Question: I am looking to change the value 'Source = "img / Best / 1.png"' for the 'DataGrid' cell that I clicked on, with a click, a button, any option.
How can I bind the value in the 'DataGrid' cell loaded from 'DataTable'? I've tried different options and nothing worked. It is complicated WPF for a beginner.
Here is a concept photo:

I have cross-posted this <URL> site.
Here's an example of implementing my idea in <URL>:
<URL>
'''
<Window.Resources>
<viewModel:DataRowViewConverter x:Key="drvc" />
<DataTemplate x:Key="ATemplate">
<Image x:Name="MyImage" Source="img/Best/1.png">
</DataTemplate>
</Window.Resources>
<DataGrid x:Name="MyGrid" AutoGenerateColumns="True" ItemsSource="{Binding Items}" AutoGeneratingColumn="DataGrid_AutoGeneratingColumn" CanUserAddRows="True" SelectedCellsChanged="MyGrid_SelectedCellsChanged" SelectionUnit="Cell" Grid.ColumnSpan="2">
</DataGrid>
'''
'''
DataGrid MyGrid = new DataGrid();
System.Data.DataTable MyDataTable = new System.Data.DataTable();
MyDataTable.Columns.Add("Col1", typeof(string));
MyDataTable.Columns.Add("Col2", typeof(string));
MyDataTable.Columns.Add("Col3", typeof(string));
MyDataTable.Columns.Add("Col4", typeof(string));
MyDataTable.Columns.Add("Col5", typeof(string));
// dt.Columns.Add("2 tip A", typeof(A));
MyDataTable.Rows.Add("test", "img/Best/1.png", "img/Best/1.png", "img/Best/1.png");
MyDataTable.Rows.Add("TestString");
Items = MyDataTable;
this.DataContext = this;
'''
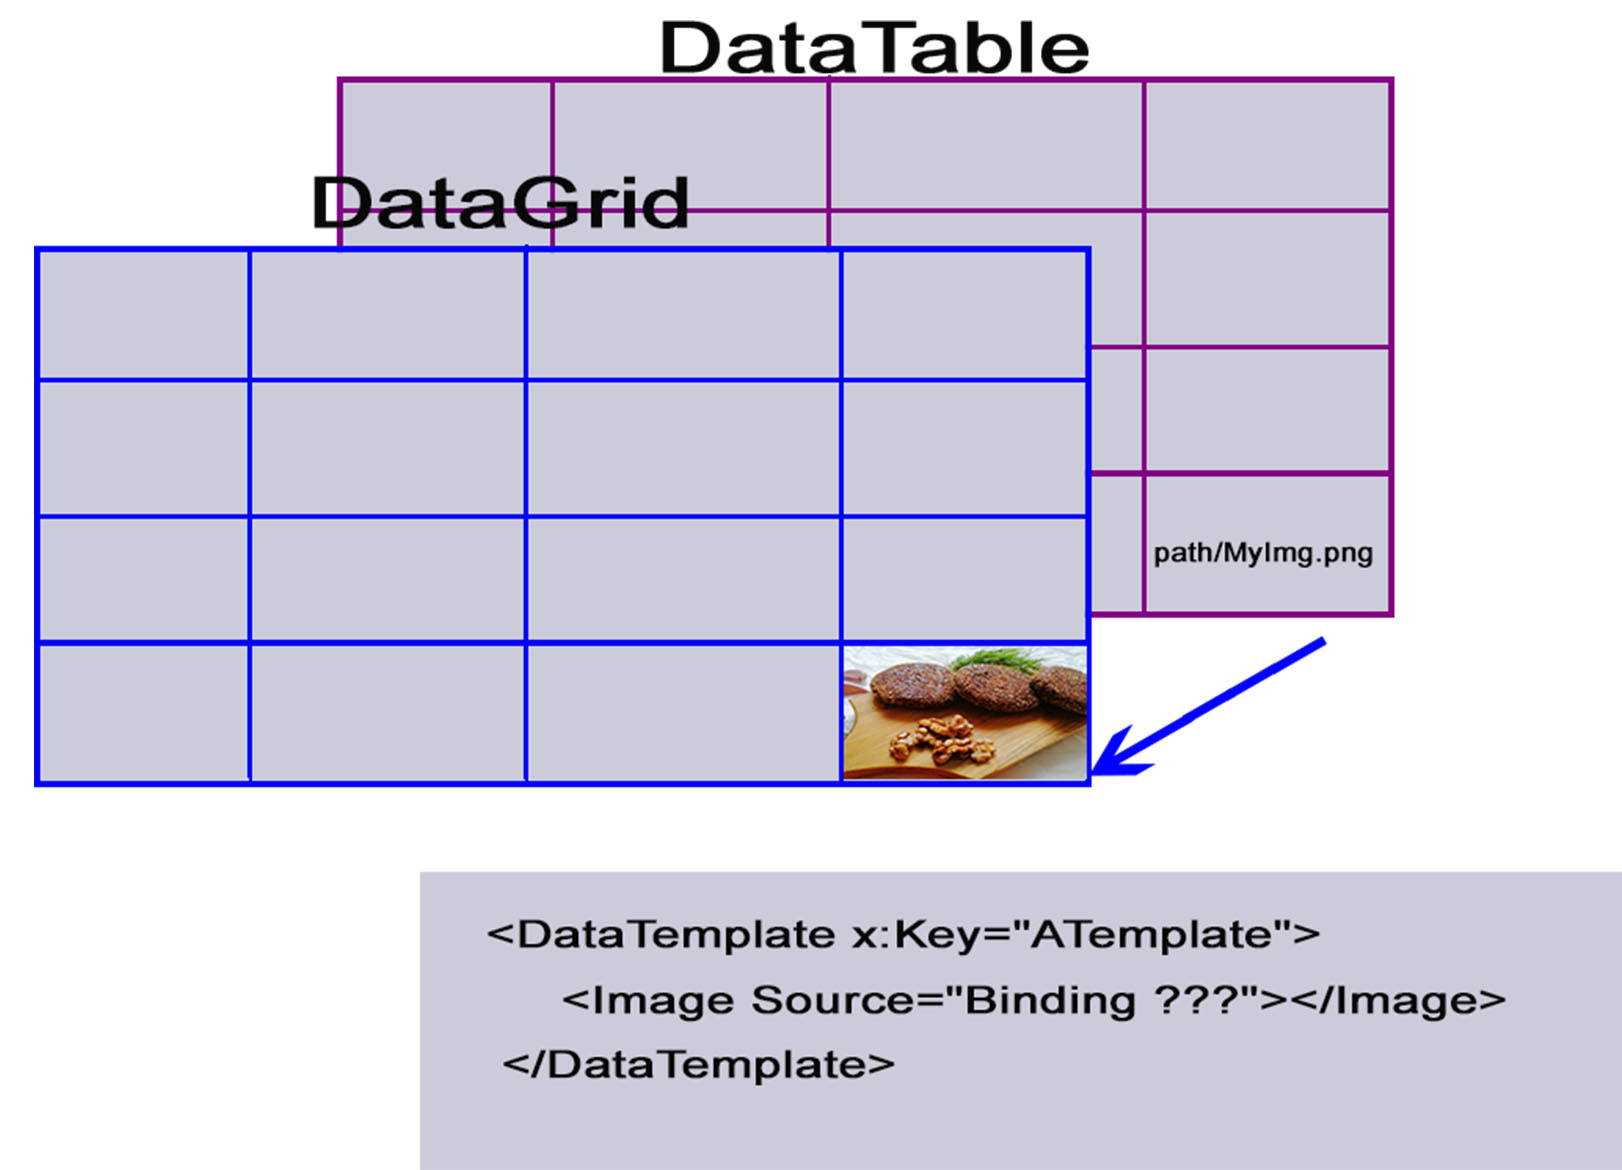
Answer: I'll admit this is something of a fail for WPF, but you are almost there. The big problem is that as soon as you use a template column, it becomes hard to get hold of the column index, which you need to bind to the data table.
Anyway, along with your converter, it works if you make 'ATemplate':
'''
<DataTemplate x:Key="ATemplate">
<Image
DataContext="{
Binding RelativeSource={
RelativeSource AncestorType=DataGridCell},
Converter={StaticResource drvc}}"
Source="{Binding}" />
</DataTemplate>
'''
(Yuk! And yes, this is about as bad as WPF gets. It's a horrible introduction to the framework. If possible avoid autogenerated columns. Although I appreciate that this might not be possible, WPF is actually a good GUI framework).